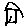
Label: house